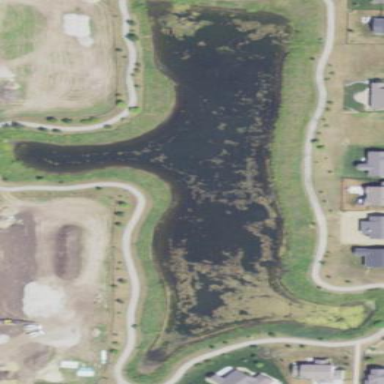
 creating natural and serene environment."